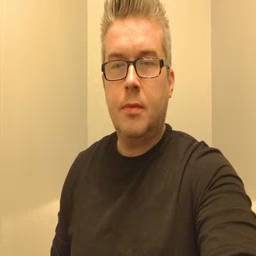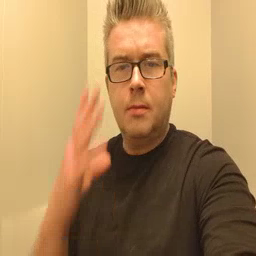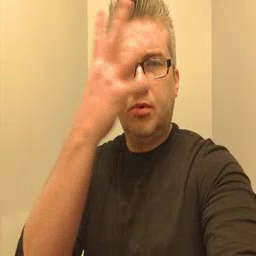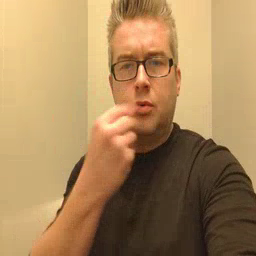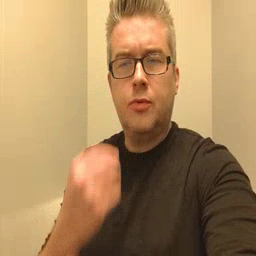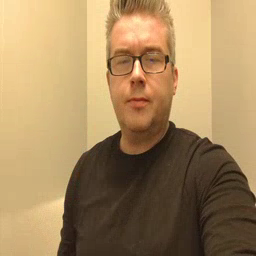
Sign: pretty